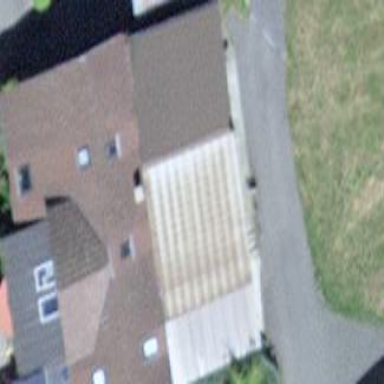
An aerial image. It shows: Rural barn.